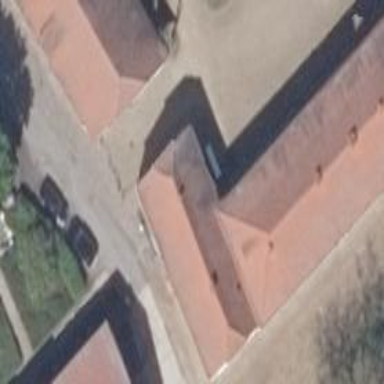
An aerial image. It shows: Building with half-hipped roof design.